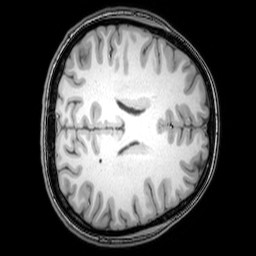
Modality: T1w
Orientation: axial
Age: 20
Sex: female
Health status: healthy
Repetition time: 0.081 s
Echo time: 0.037 s